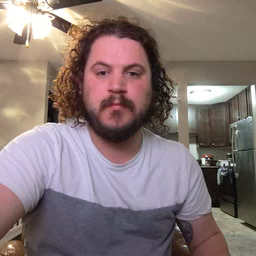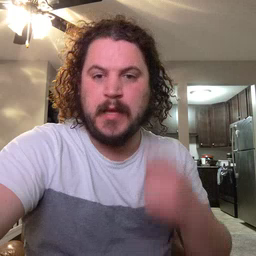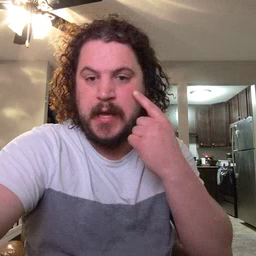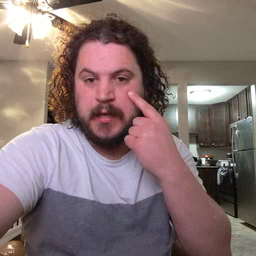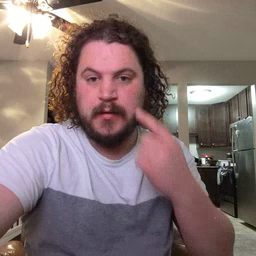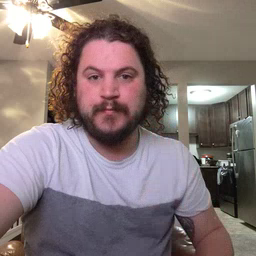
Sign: eye